Question: Is it possible to get __Rendering control's template field value on content item?
Especially, I'd like to get "Data Source" field value defined in control on page item, like below screenshot.
As shown in screenshot, I have some controls in page item and I'd like to get control's "Data Source" field value.

I used this code and I could list all controls using on the page item. But, I don't know how to get the control's browsed data-source information on the page.
'''
public RenderingReference[] GetListOfSublayouts(string itemId, Item targetItem)
{
RenderingReference[] renderings = null;
if (Sitecore.Data.ID.IsID(itemId))
{
renderings = targetItem.Visualization.GetRenderings(Sitecore.Context.Device, true);
}
return renderings;
}
public List<RenderingItem> GetListOfDataSource(RenderingReference[] renderings)
{
List<RenderingItem> ListOfDataSource = new List<RenderingItem>();
foreach (RenderingReference rendering in renderings)
{
if (!String.IsNullOrEmpty(rendering.Settings.DataSource))
{
ListOfDataSource.Add(rendering.RenderingItem);
}
}
return ListOfDataSource;
}
RenderingReference[] renderings = GetListOfSublayouts(targetItem.ID.ToString(), targetItem);
List<RenderingItem> ListOfDataSource = GetListOfDataSource(renderings);
'''
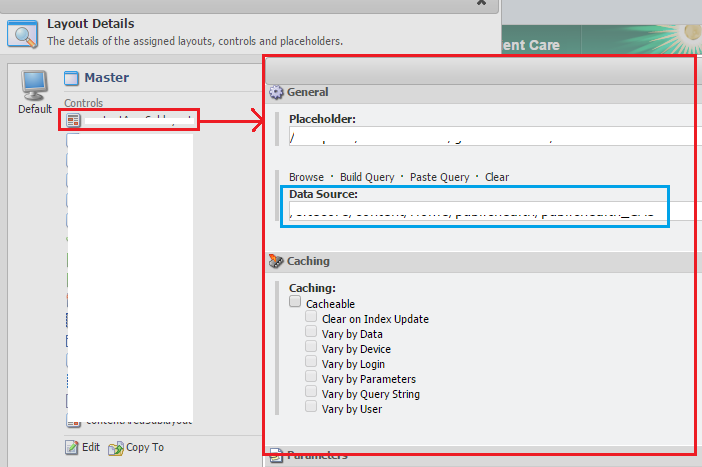
Answer: This is exactly what I wanted.
'''
public IEnumerable<string> GetDatasourceValue(Item targetItem)
{
List<string> uniqueDatasourceValues = new List<string>();
Sitecore.Layouts.RenderingReference[] renderings = GetListOfSublayouts(targetItem.ID.ToString(), targetItem);
foreach (var rendering in renderings)
{
if (!uniqueDatasourceValues.Contains(rendering.Settings.DataSource))
uniqueDatasourceValues.Add(rendering.Settings.DataSource);
}
return uniqueDatasourceValues;
}
}
'''